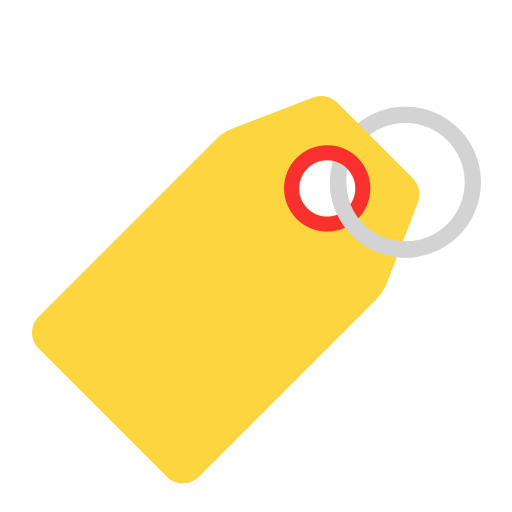
label flat